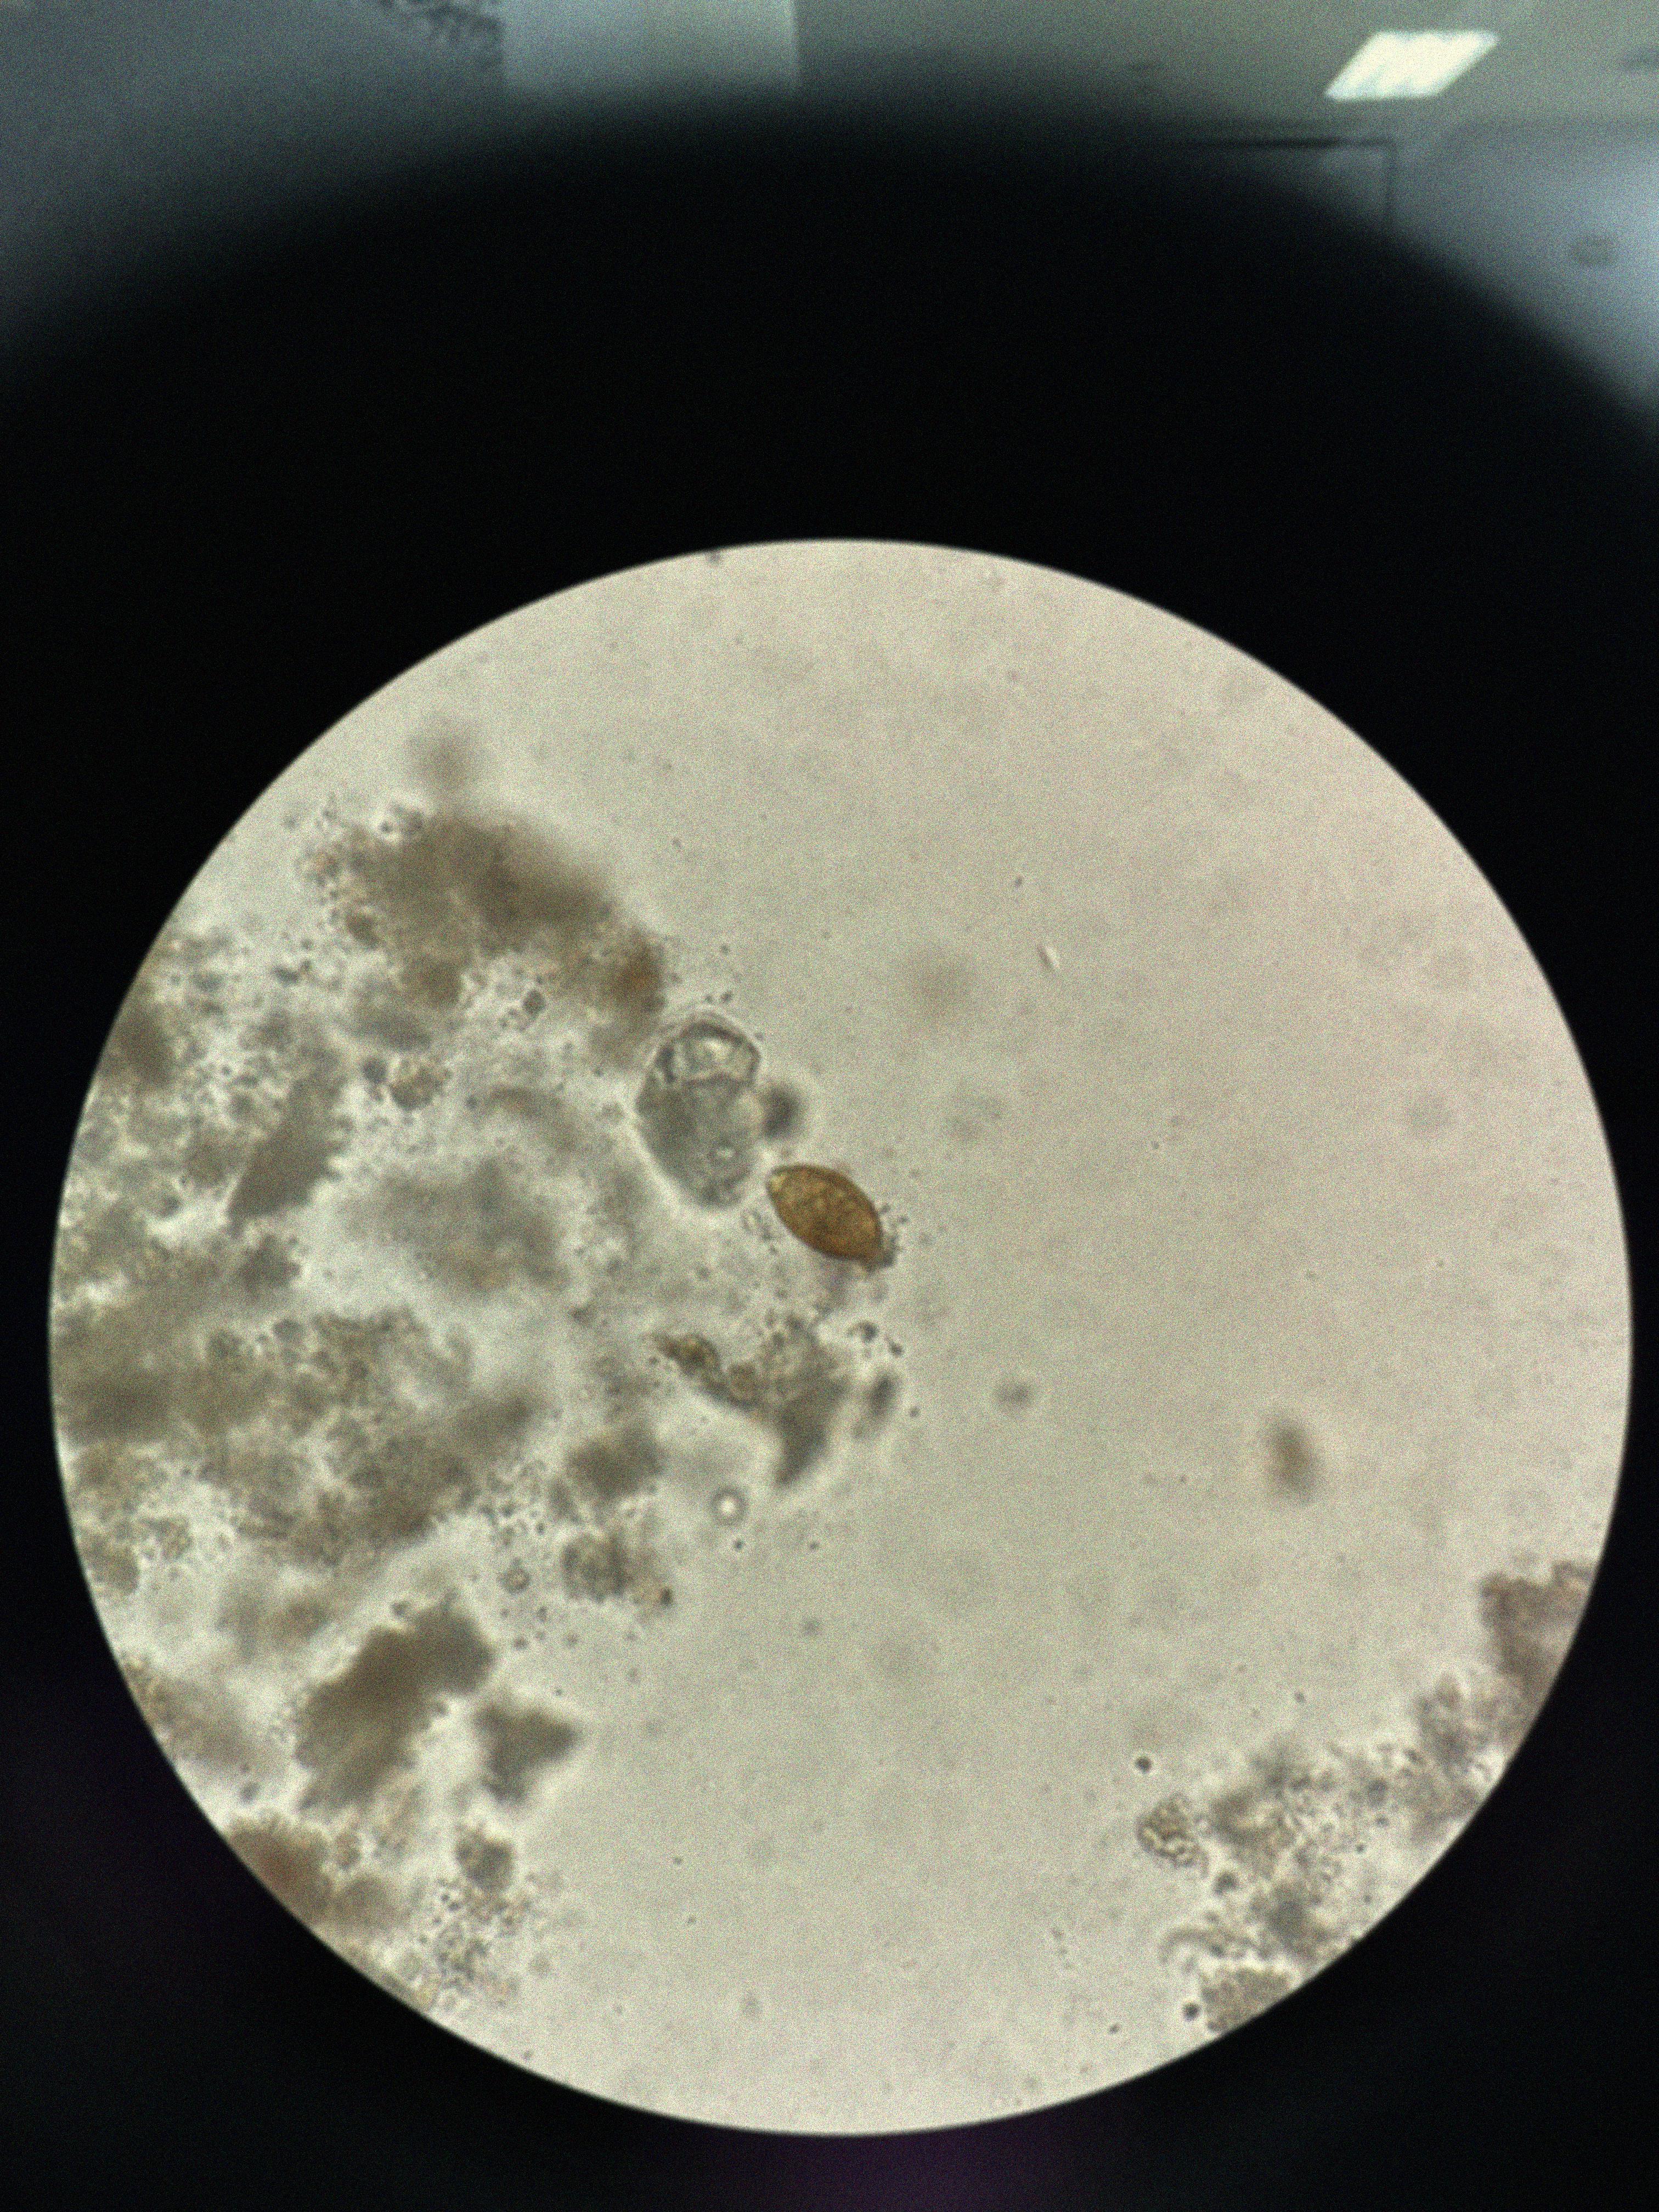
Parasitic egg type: Trichuris trichiura